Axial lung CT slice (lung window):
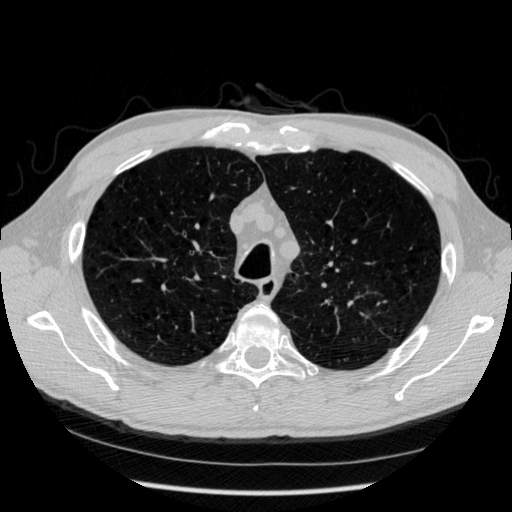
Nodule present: no